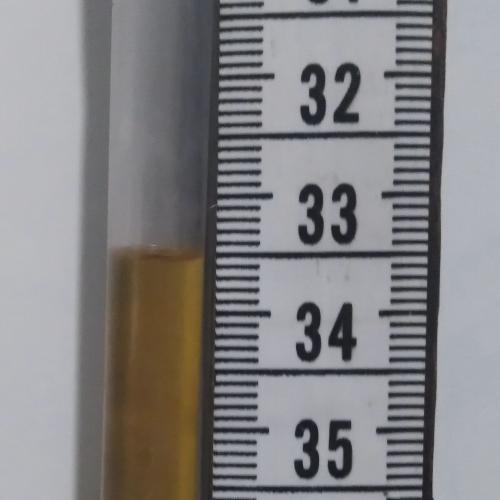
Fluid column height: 33.5 cm